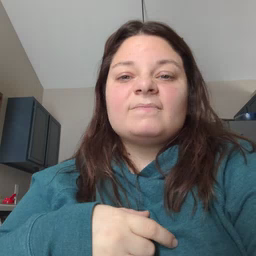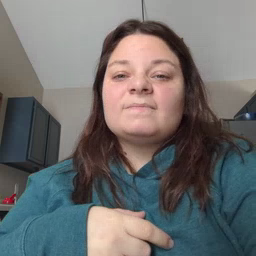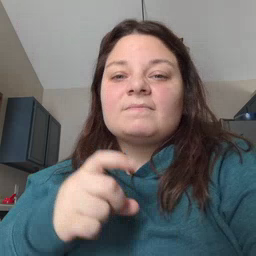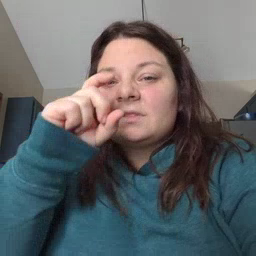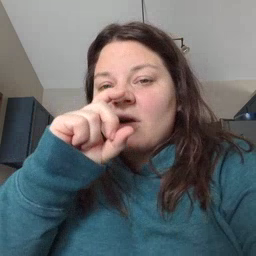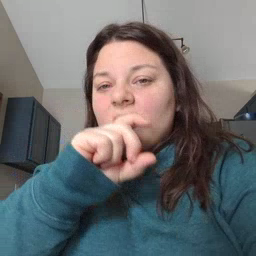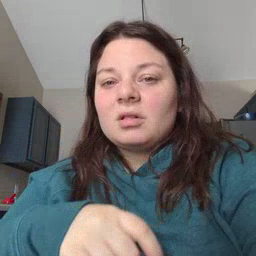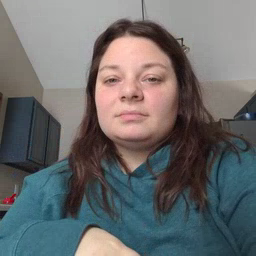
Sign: doll